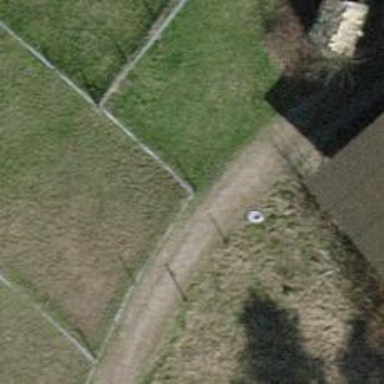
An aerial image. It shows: Fence.